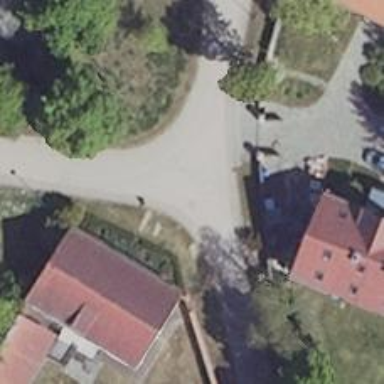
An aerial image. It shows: Residential road.